七年级 · 度量几何学
(本小题8.0分)

对于平面直角坐标系 $x O y$ 中的点 $P$ 和图形 $M$, 给出如下定义: $Q$ 为图形 $M$ 上任意一点, 如果 $P, Q$两点间的距离有最大值, 那么称这个最大值为点 $P$ 与图形 $M$ 间的开距离, 记作 $d(P, M)$.

已知直线 $y=\frac{\sqrt{3}}{3} x+b(b \neq 0)$ 与 $x$ 轴交于点 $A$, 与 $y$ 轴交于点 $B, \odot O$ 的半径为 1

(1) 若 $b=2$,

(1) 求 $d(B, \odot O)$ 的值;

(2) 若点 $C$ 在直线 $A B$ 上, 求 $d(C, \odot O)$ 的最小值;

(2)以点 $A$ 为中心, 将线段 $A B$ 顺时针旋转 $120^{\circ}$ 得到 $A D$, 点 $E$ 在线段 $A B, A D$ 组成的图形上, 若对于任意点 $E$, 总有 $2 \leq d(E, \odot O)<6$, 直接写出 $b$ 的取值范围.
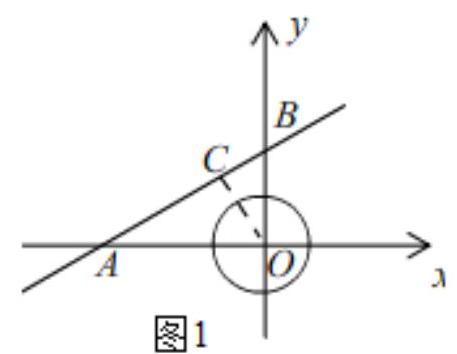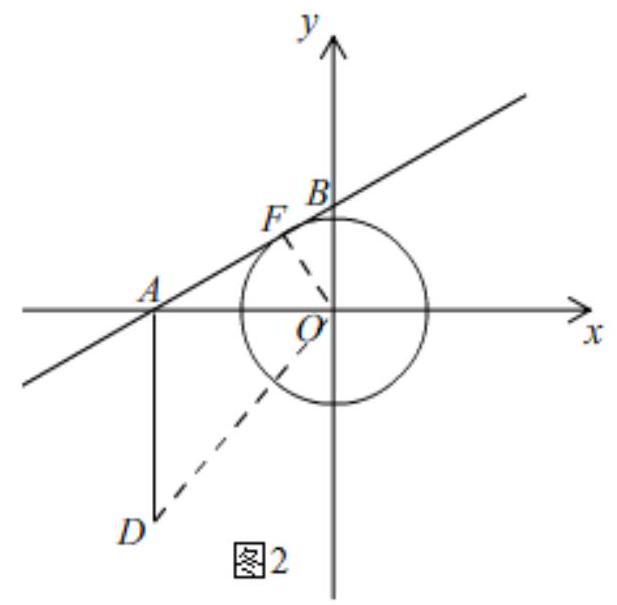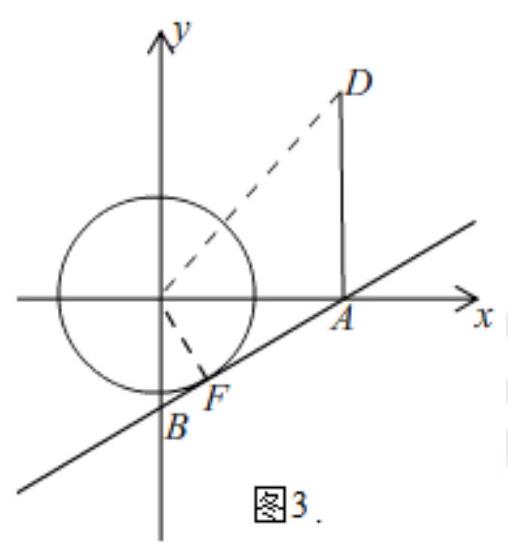
答案: 解：(1)如图1，\n\n(1) $\because b=2$,\n,$\therefore B(0,2)$,\n$\therefore d(B, \odot O)=2+1=3$\n(2)过点 $O$ 作 $O C \perp A B$ 于 $C$, 此时, 直线上的点 $C$ 到点 $O$ 的距离最小, 即 $d(C, \odot O)$ 取最小值, $\because$ 直线 $y=\frac{\sqrt{3}}{3} x+2$ 与 $x$ 轴交于点 $A$,\n令 $y=0$, 则 $0=\frac{\sqrt{3}}{3} x+2$,\n$\therefore x=-2 \sqrt{3}$,\n$\therefore A(-2 \sqrt{3}, 0)$,\n$\therefore O A=2 \sqrt{3}$,\n令 $x=0$, 则 $y=2$,\n$\therefore B(0,2)$,\n$\therefore O B=2$,\n根据勾股定理得, $A B=\sqrt{O A^{2}+O B^{2}}=4$,\n$\because S_{\triangle A O B}=\frac{1}{2} O A \cdot O B=\frac{1}{2} A B \cdot O C$,\n$\therefore O C=\frac{O A \cdot O B}{A B}=\sqrt{3}$,\n,$\therefore d(C, \odot O)$ 的最小值为 $\sqrt{3}+1$ ；\n(2)I、当 $b>0$ 时, 如图 2 ,\n\n针对于直线 $y=\frac{\sqrt{3}}{3} x+b(b \neq 0)$,\n\n令 $x=0$, 则 $y=b$,\n\n$\therefore B(0, b)$,\n\n$\therefore O B=b$,\n\n令 $y=0$, 则 $0=\frac{\sqrt{3}}{3} x+b$,\n\n$\therefore x=-\sqrt{3} b$,\n$\therefore A(-\sqrt{3} b, 0)$,\n$\therefore O A=\sqrt{3} b$,\n,则 $A B=2 b, \tan \angle O A B=\frac{O B}{O A}=\frac{\sqrt{3}}{3}$,\n$\therefore \angle O A B=30^{\circ}$,\n由旋转知, $A D=A B=2 b, \angle B A D=120^{\circ}$,\n$\therefore \angle O A D=90^{\circ}$,\n连接 $O D$,\n$\therefore O D=\sqrt{O A^{2}+A D^{2}}=\sqrt{7} b$,\n$\because \odot O$ 的半径为 1 ,\n$\therefore$ 当线段 $A B$ 与 $\odot O$ 相切时, $d(E, \odot O)_{\text {最小 }}=2$,\n同(1)的方法得, $O F=\frac{b \cdot \sqrt{3} b}{2 b}=1$,\n$\therefore b=\frac{2 \sqrt{3}}{3}$ (舍去负值),\n对于任意点 $E$, 总有 $2 \leq d(E, \odot O)<6$,\n$\therefore \sqrt{7} b<6-1$,\n$\therefore b<\frac{5 \sqrt{7}}{7}$,\n即 $\frac{2 \sqrt{3}}{3} \leq b<\frac{5 \sqrt{7}}{7}$;\nII、当 $b<0$ 时，如图 $3 ，$\n\n同I的方法得, $-\frac{5 \sqrt{7}}{5}<b \leq-\frac{2 \sqrt{3}}{3}$,\n综上述, $-\frac{5 \sqrt{7}}{5}<b \leq-\frac{2 \sqrt{3}}{3}$ 或 $\frac{2 \sqrt{3}}{3} \leq b<\frac{5 \sqrt{7}}{7}$.
解析: 此题是考查了圆的综合题, 主要考查了圆的性质, 点到直线的距离, 圆外一点到圆上一点的最大距离的求法, 找出分界点是解本题的关键.\n(1) 1)直接利用圆外一点到圆上的一点的最大距离, 即可得出结论;\n(2)先判断出 $O C \perp A B$ 时, $O C$ 最短, 即可得出结论;\n(2)I、当 $b>0$ 时, 当直线 $A B$ 与 $\odot O$ 相切时, $d(E, \odot O)$ 最小, 当点 $E$ 恰好在点 $D$ 时, $d(E, \odot O)$ 最大,即可得出结论;\nII、当 $b<0$ 时，同I的方法即可得结论.